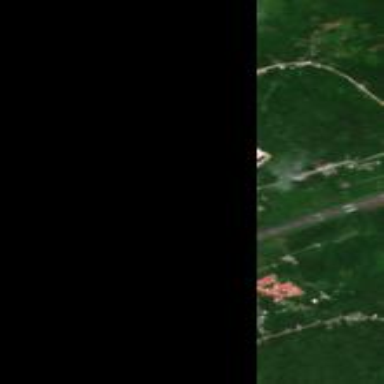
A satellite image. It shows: Area designated as runway within airport.